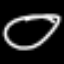
Label: frog